Interaction volume radius: 5 \u00c5
Interaction volume height: 20 \u00c5
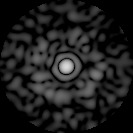
Disorder parameter: 0.8854